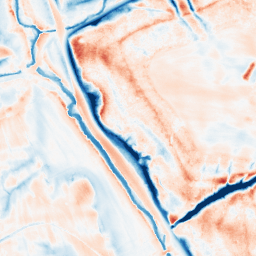
Category: edge_preserving
Decomposition family: guided
Decomposition parameters: radius: 8
eps: 1
Upsampling method: edge_directed
Upsampling parameters: scale: 2
Upsampling scale: 2